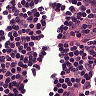
Metastatic tissue present: no